Field crop: maize
Growth stage: 2
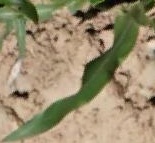
Species: maize